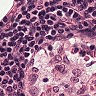
Metastatic tissue present: no